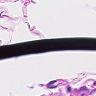
Metastatic tissue present: no